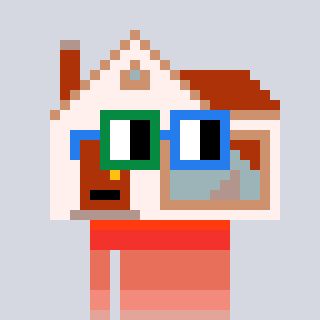
a pixel art character with square green and blue glasses, a house-shaped head and a teal-colored body on a cool background